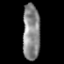
Tissue: prostate
Cell type: Myeloid cells
Senescence score: 0.6867
Nuclear area (px): 959
Mean DAPI intensity: 135.266